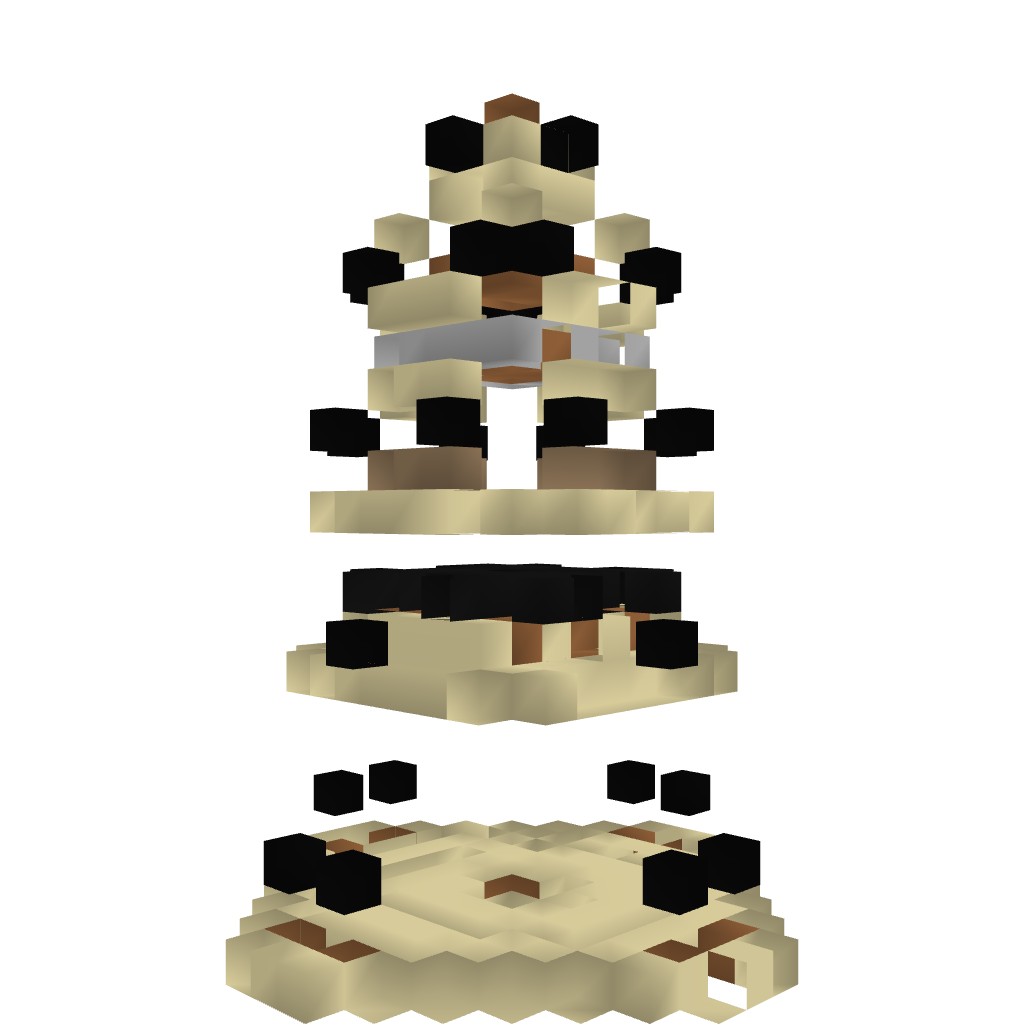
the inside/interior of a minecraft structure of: Sandstone Watchtower